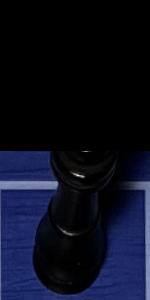
Label: King_Black